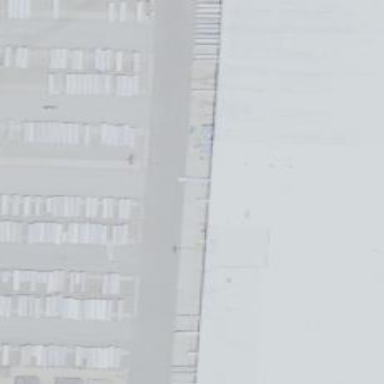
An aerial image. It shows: Warehouse.